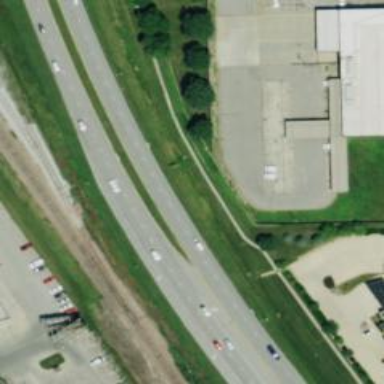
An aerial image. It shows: Primary highway.